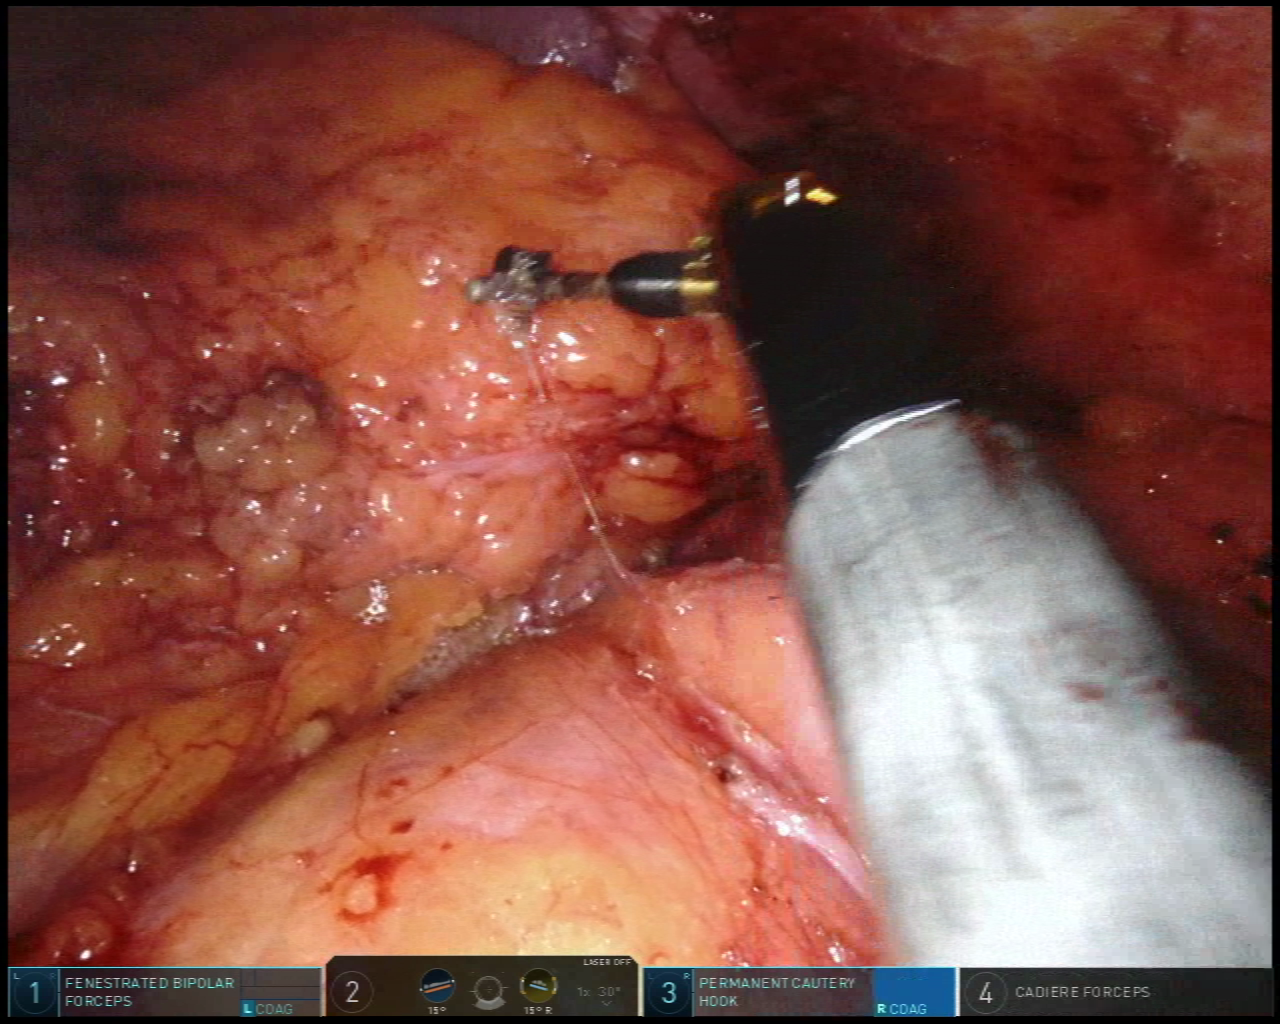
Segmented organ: spleen
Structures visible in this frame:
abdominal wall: yes
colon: yes
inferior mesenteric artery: no
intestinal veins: no
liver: no
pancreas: no
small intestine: no
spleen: yes
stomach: no
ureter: no
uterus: no
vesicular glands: no